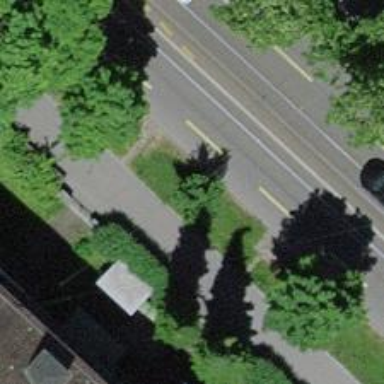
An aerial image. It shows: Tree-lined avenue.